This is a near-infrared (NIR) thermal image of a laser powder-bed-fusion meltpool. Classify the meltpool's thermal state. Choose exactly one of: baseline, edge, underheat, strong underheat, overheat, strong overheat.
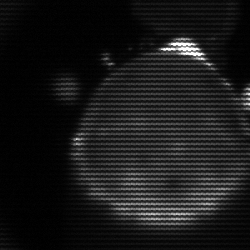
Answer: edge